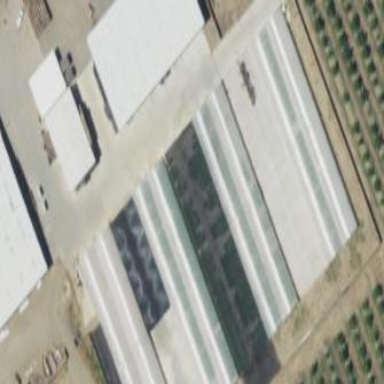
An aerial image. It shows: Greenhouse.